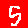
Digit: 5